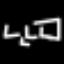
Label: angel